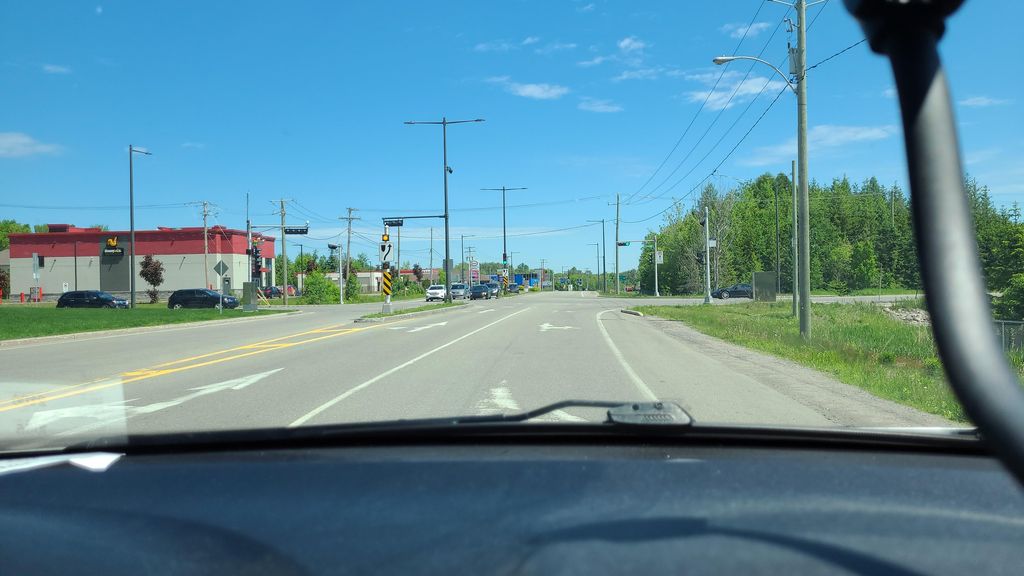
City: quebec_city